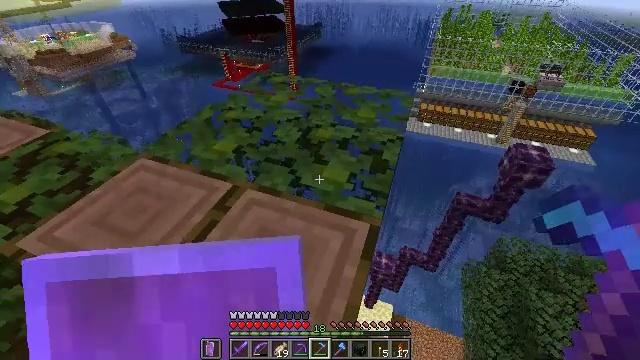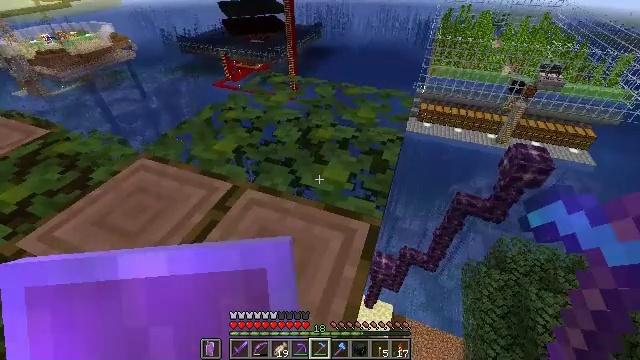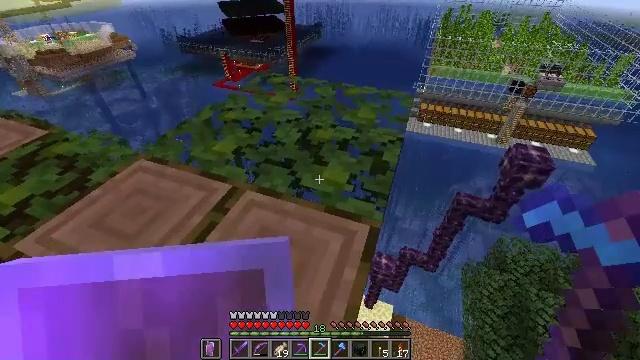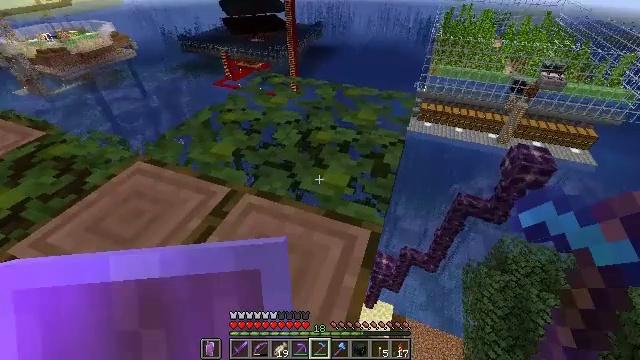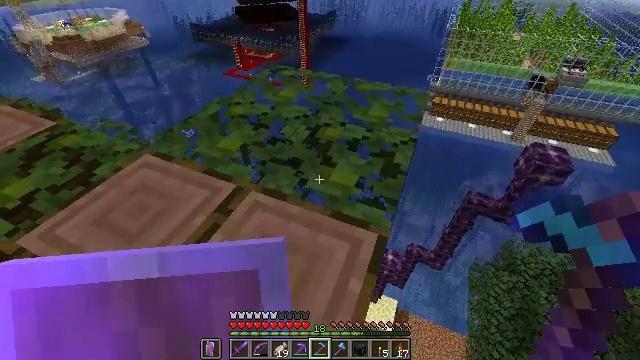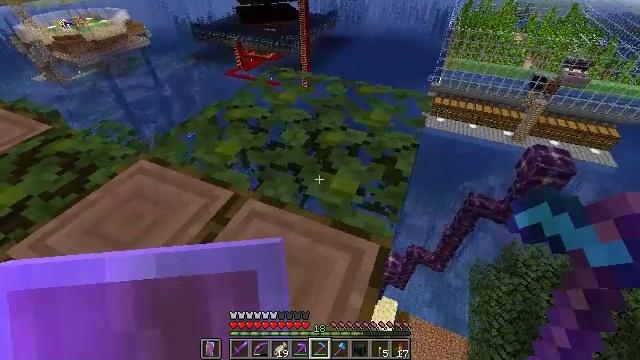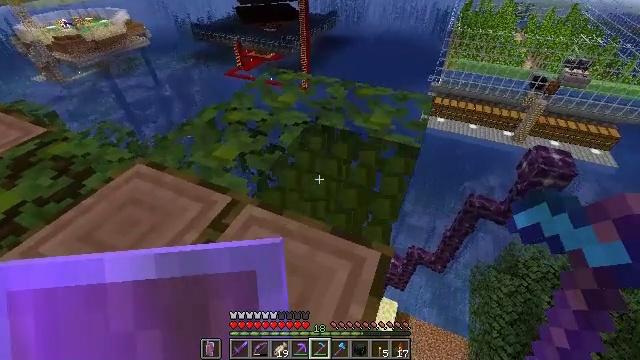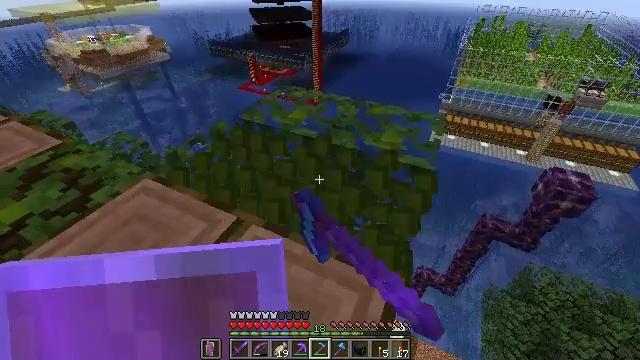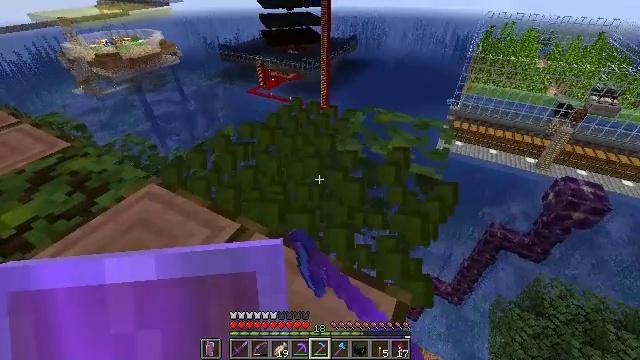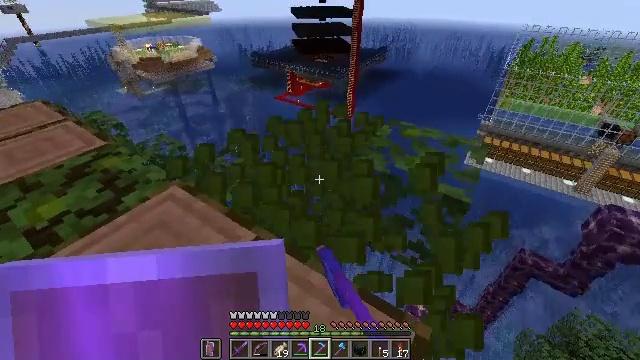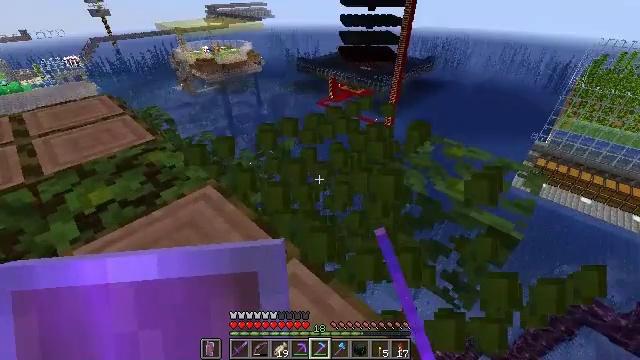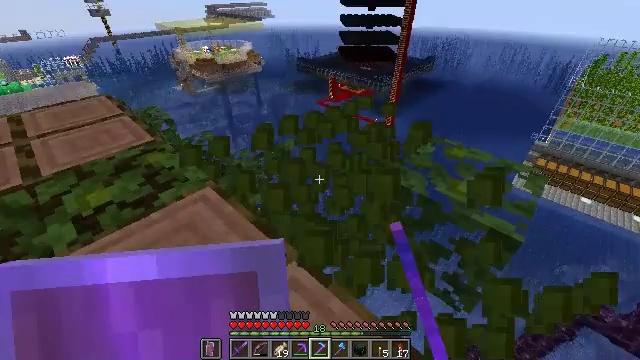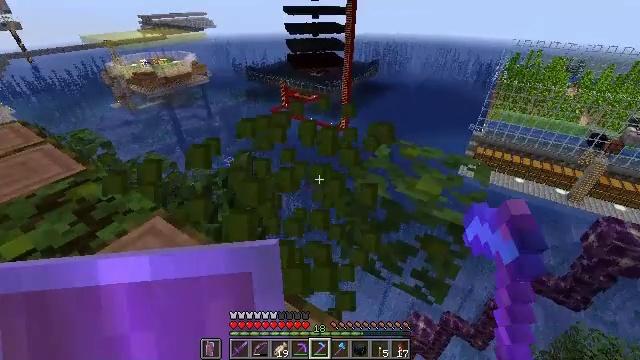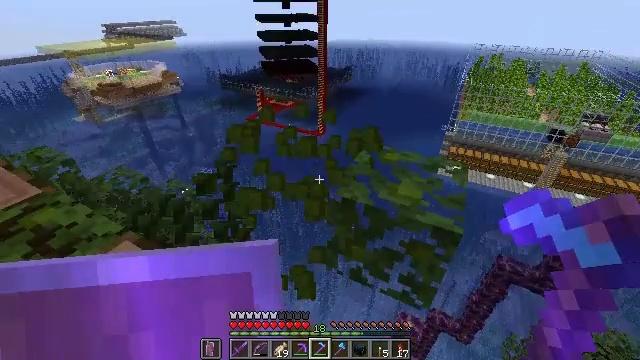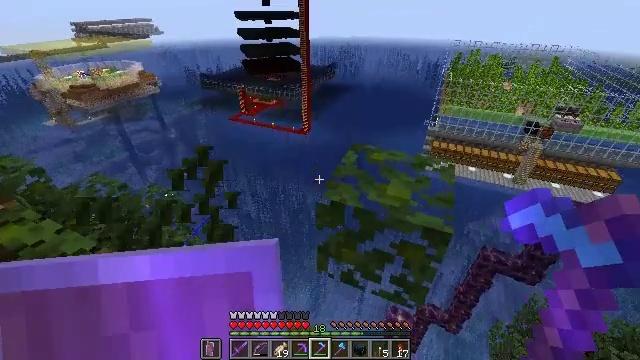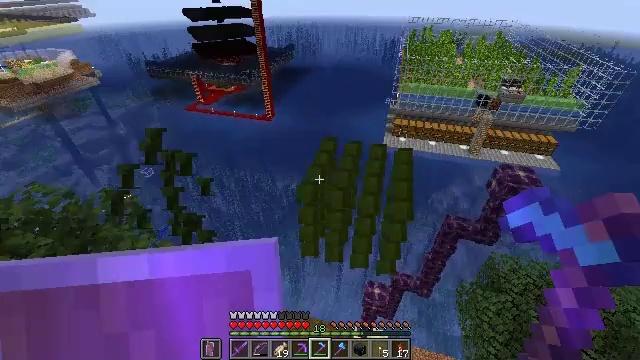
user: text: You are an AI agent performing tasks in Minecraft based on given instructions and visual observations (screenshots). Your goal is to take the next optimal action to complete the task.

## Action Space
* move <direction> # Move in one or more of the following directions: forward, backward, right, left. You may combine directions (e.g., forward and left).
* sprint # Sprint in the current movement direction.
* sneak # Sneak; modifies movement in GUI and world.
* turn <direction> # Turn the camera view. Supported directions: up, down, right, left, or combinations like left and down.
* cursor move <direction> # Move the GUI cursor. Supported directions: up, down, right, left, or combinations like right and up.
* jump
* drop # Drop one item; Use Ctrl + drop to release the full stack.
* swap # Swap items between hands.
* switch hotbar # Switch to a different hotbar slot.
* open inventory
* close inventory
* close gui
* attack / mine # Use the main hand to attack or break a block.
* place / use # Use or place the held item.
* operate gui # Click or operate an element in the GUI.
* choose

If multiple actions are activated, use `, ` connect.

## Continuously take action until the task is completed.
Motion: motion action
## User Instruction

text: Break the jungle leaves with your hand or shears.
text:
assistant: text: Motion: sneak
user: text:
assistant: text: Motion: move forward, sneak
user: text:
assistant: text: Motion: move forward, sneak
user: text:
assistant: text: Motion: move forward, sneak, turn left and down
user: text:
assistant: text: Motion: move forward, sneak
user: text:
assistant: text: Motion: move forward, sneak, attack / mine
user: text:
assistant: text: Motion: move forward, sneak, turn left and up, attack / mine
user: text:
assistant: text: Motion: move forward, sneak, turn left, attack / mine
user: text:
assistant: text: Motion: move forward, sneak, turn left and up, attack / mine
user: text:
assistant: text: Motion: move forward, sneak, turn left and up, attack / mine
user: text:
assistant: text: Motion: move forward, sneak, attack / mine
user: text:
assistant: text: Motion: move forward, sneak, turn right and up, attack / mine
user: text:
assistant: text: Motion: move forward, sneak, turn right and up, attack / mine
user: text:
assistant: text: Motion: move forward, sneak, turn right, attack / mine
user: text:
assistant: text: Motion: move forward, sneak, turn right and down, attack / mine
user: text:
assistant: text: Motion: move forward, sneak, attack / mine
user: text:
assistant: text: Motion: sneak, turn right and down, attack / mine
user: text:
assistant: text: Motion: sneak, attack / mine
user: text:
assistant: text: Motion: sneak, turn left, attack / mine
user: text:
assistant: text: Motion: sneak, turn left and down, attack / mine
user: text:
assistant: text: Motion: move left, sneak, turn left and up, attack / mine
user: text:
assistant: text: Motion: move left, sneak, turn left and down
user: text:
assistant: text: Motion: move left, sneak, turn left
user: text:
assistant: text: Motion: move left, sneak, turn left
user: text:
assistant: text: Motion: sneak
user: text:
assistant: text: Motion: sneak
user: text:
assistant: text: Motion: move forward, sneak
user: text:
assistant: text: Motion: move forward, sneak
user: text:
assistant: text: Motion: move forward, sneak
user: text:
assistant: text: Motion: move forward, sneak